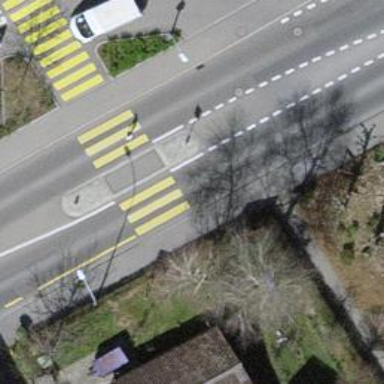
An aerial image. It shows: Paved footway with zebra crossing.